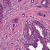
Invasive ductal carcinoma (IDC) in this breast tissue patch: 1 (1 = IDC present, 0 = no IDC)